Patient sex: M
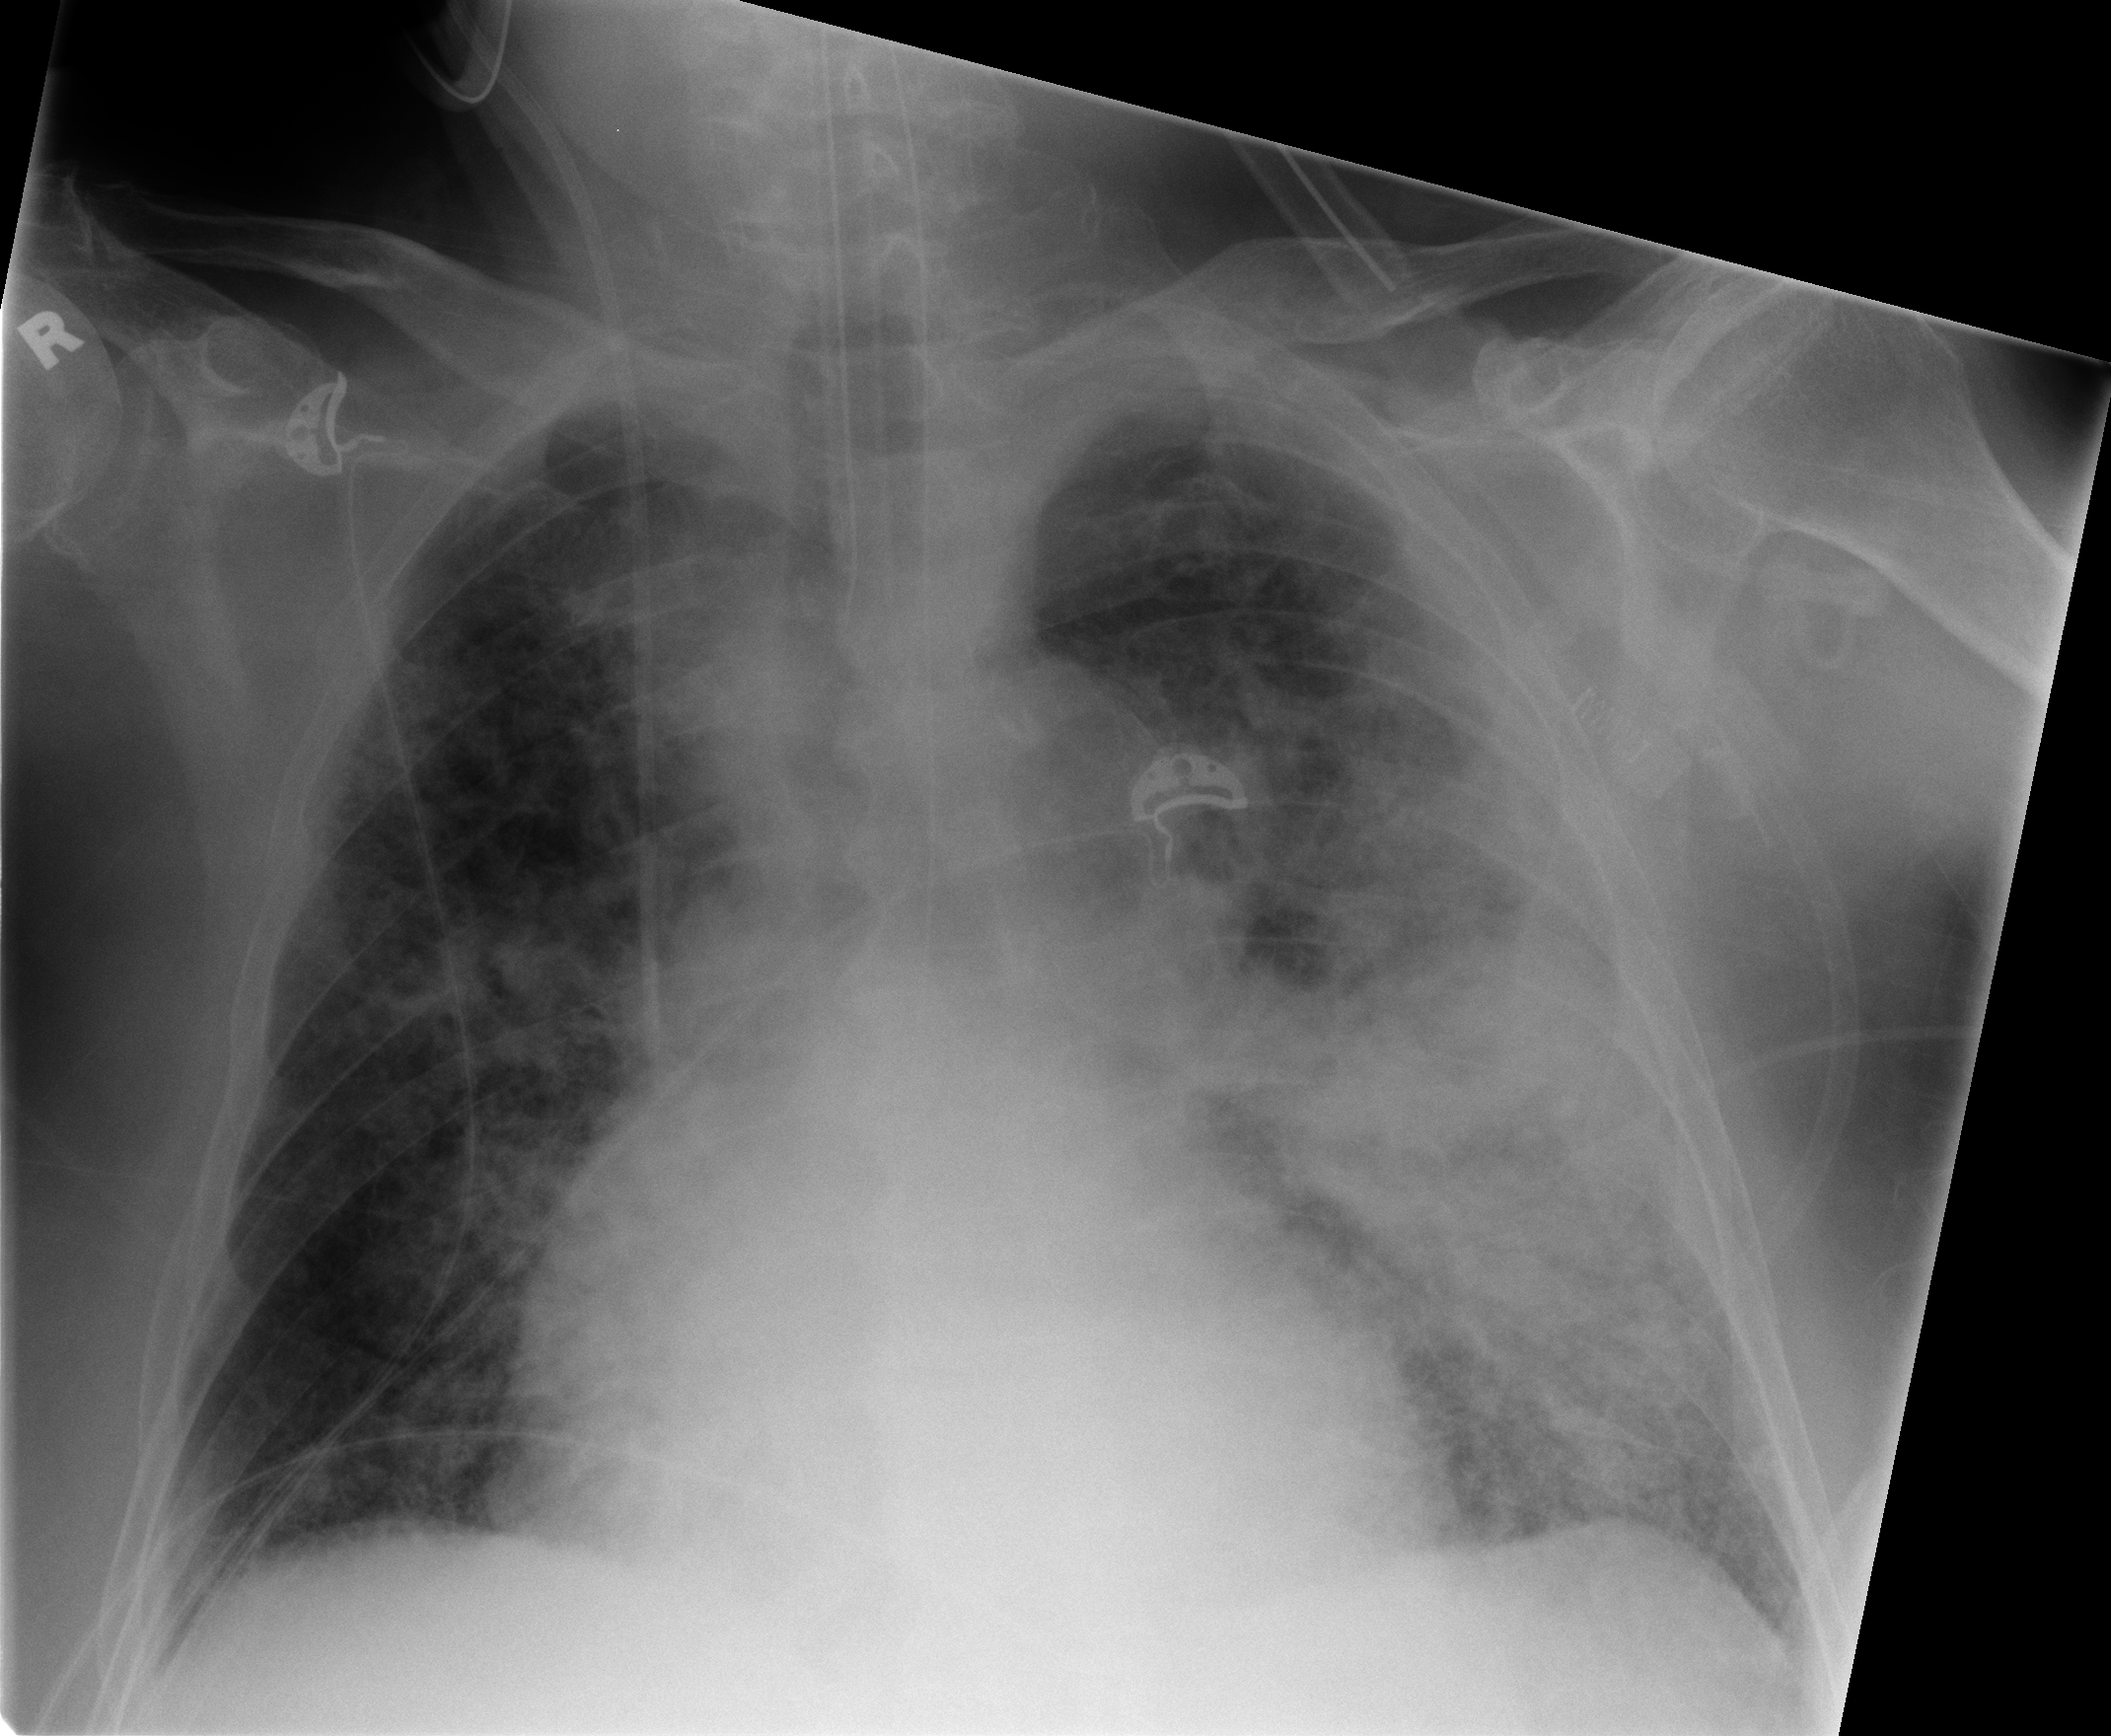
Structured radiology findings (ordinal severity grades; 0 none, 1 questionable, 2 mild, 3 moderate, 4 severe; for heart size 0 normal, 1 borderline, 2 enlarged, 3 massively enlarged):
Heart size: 1
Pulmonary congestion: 2
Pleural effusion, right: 2
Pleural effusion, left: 2
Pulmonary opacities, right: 3
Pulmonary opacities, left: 4
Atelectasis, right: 2
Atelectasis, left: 3